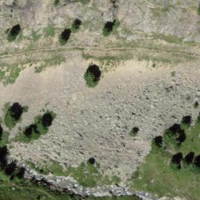
EUNIS habitat code: 26
Species observed at this site:
Leontopodium nivale